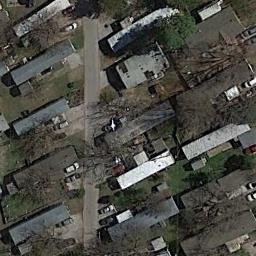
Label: mobile_home_park